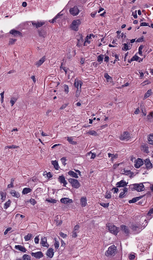
Tumor epithelial tissue: yes
Tumor-associated stroma tissue: yes
Normal tissue: no